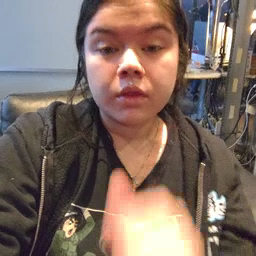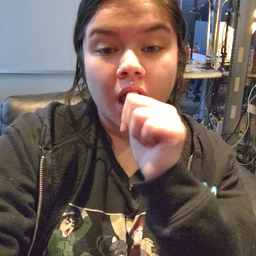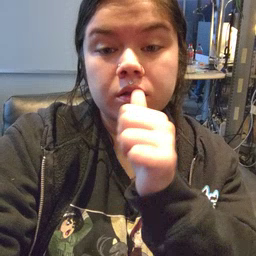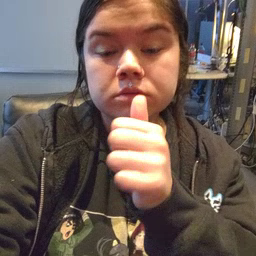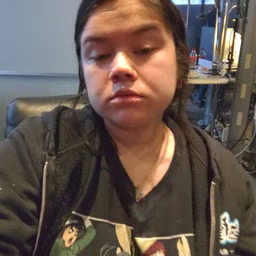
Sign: nuts